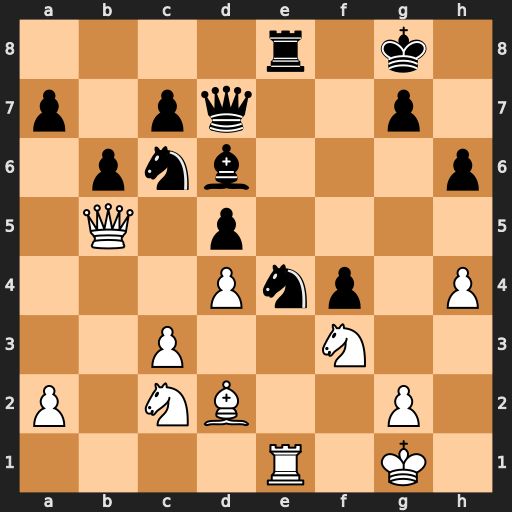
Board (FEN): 4r1k1/p1pq2p1/1pnb3p/1Q1p4/3Pnp1P/2P2N2/P1NB2P1/4R1K1
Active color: w
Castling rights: -
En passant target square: -
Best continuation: Qxd5+ Kh7 Rxe4